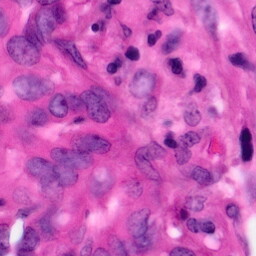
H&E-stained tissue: Pancreatic